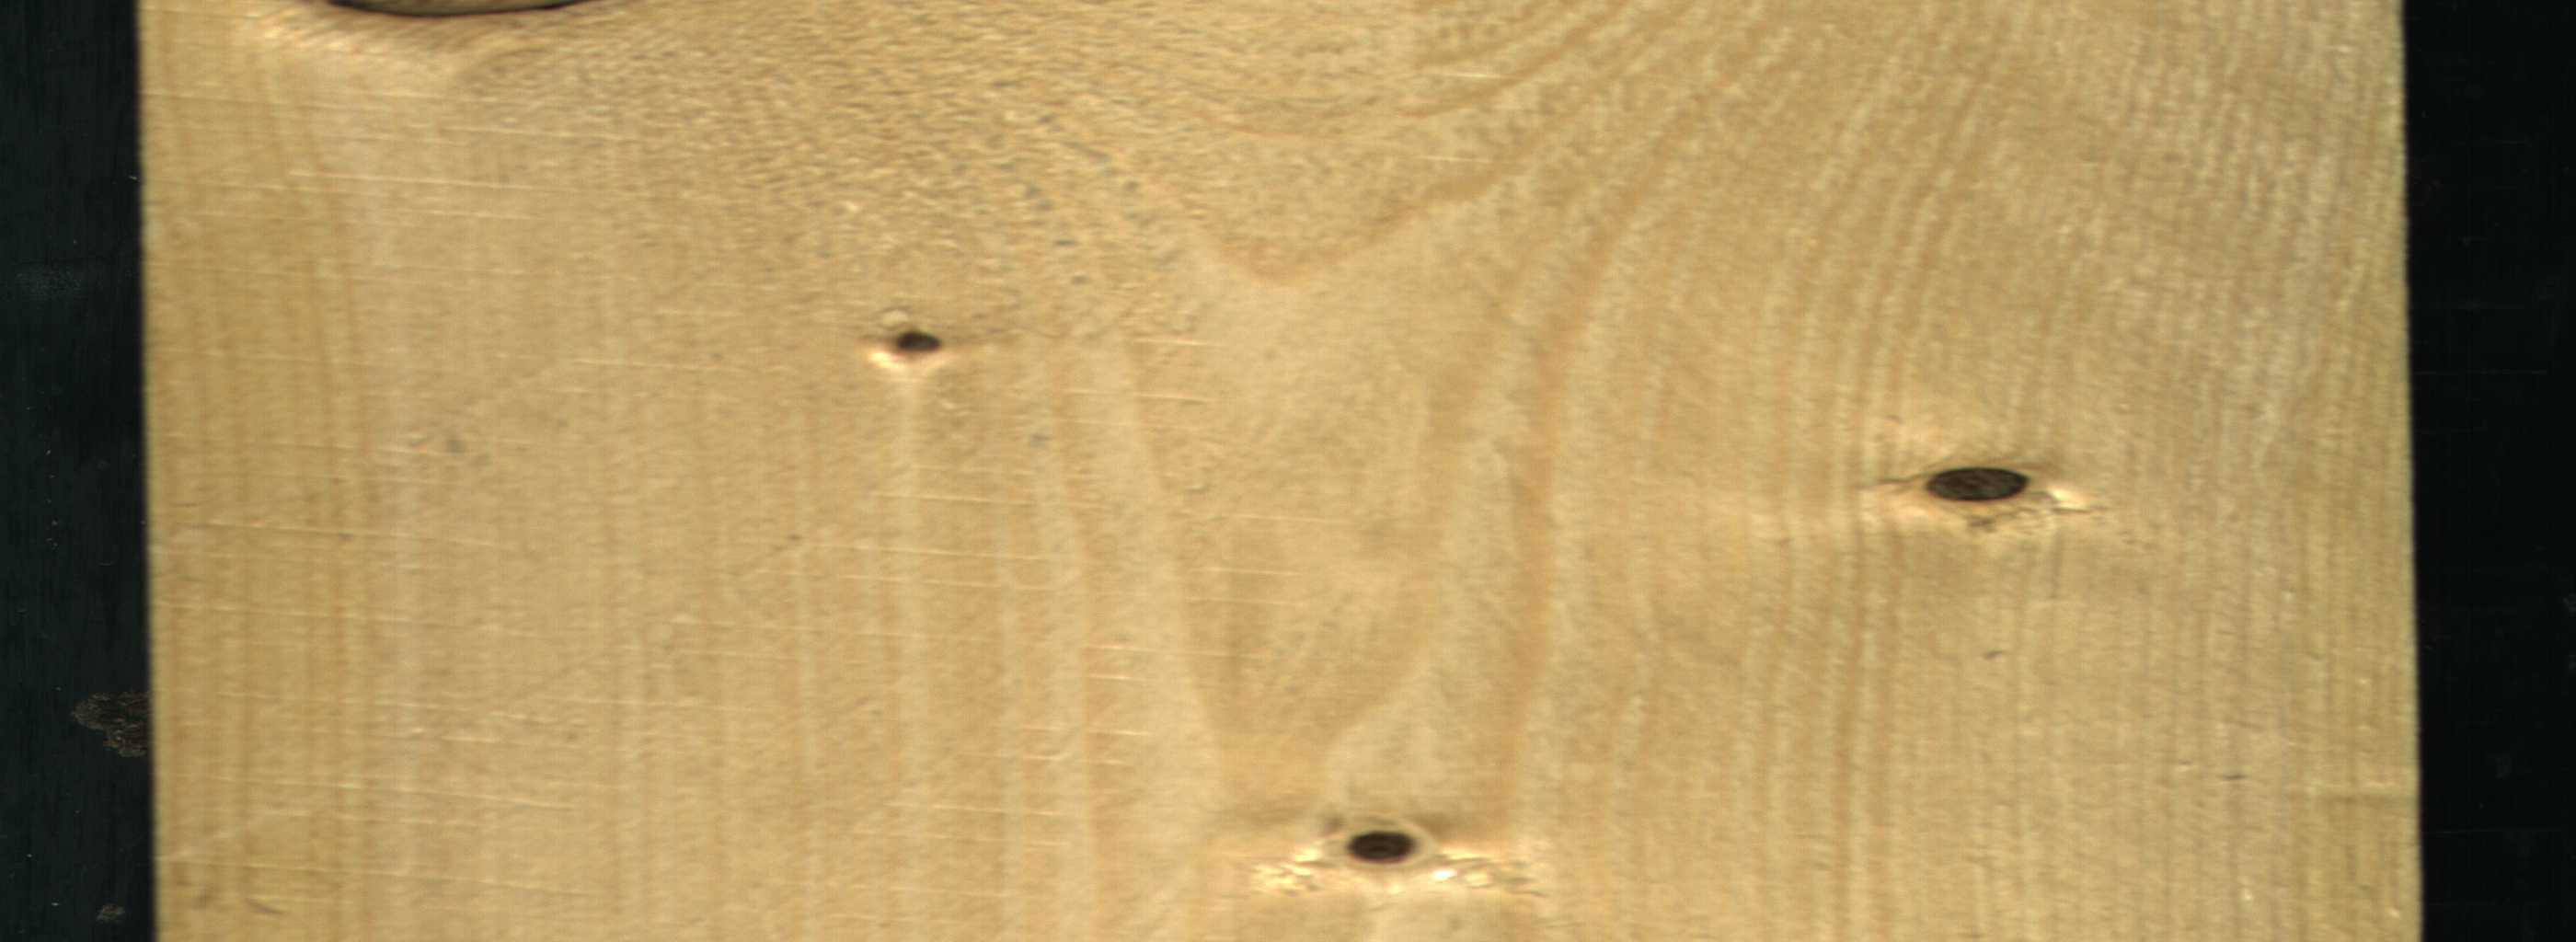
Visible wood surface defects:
Dead_Knot
Dead_Knot
Dead_Knot
Dead_Knot